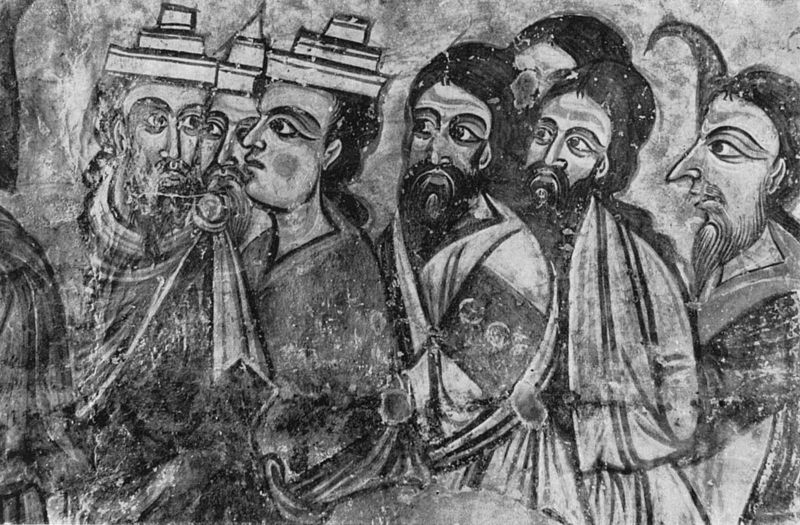
Titel: Verona, S. Zeno Maggiore
Standort: Verona, S. Zeno Maggiore (EU - I - Toskana)
Schlagwörter: gruppe, mann, menschen, frau, hut, hüte, männer, schwarz, weiss, leute, malerei, bart, bärte, wand, augen, falten, knoten, bild, kirche, gewand, haare, gewänder, ohren, münder, nasen, zopf, detail, wandmalerei, foto, fotografie, photographie, antike, schwarzweiss, rom, photo, mittelalter, sieben, heilige, fresko, jünger, wandbild, turban, sakral, schärpen, kronen, magier, ottonisch, byzantinisch, drei könige, muselmane, muselman, spätantike, 2d